Question: A question here: <URL> illustrates the problem and solution for xcode 4.5 creating nib files that can not run on ios5.
Does anyone have a solution to prevent the auto layout checkbox from being defaulted to on? I'm worried that in the process of development, I will forget to unchecked that box.

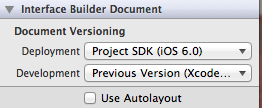
Answer: There's a way, but it's kinda convoluted and, I might add, not recommended.
You can open your template files located in:
'/Applications/Xcode.app/Contents/Developer/Platforms/iPhoneOS.platform/Developer/Library/Xcode/Templates/File Templates/User Interface/', in each directory, there are .xib files. They are XML files, open them with a text editor.
Replace the following line:
'''
<bool key="IBDocument.UseAutolayout">YES</bool>
'''
to
'''
<bool key="IBDocument.UseAutolayout">NO</bool>
'''
I will repeat though, .